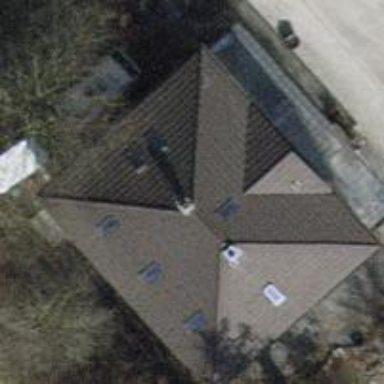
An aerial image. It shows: House with hipped roof.